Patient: sex F, age 68
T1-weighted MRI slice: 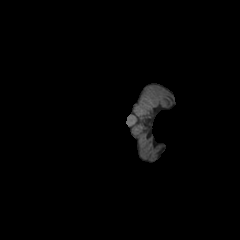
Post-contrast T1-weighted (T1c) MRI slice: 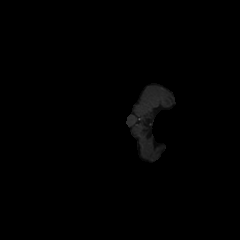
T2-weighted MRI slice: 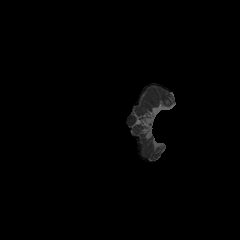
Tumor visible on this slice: no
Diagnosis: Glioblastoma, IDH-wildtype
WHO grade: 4